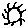
Label: sun